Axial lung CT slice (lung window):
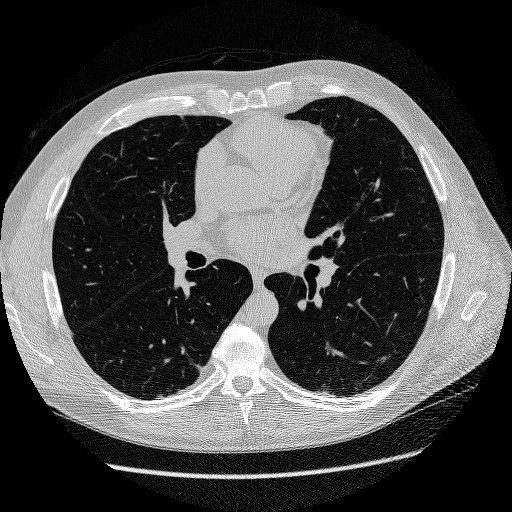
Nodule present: no